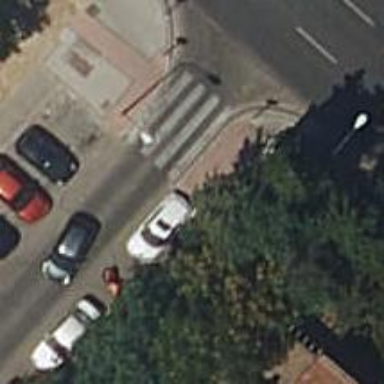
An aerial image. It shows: Sidewalk along the footway.